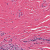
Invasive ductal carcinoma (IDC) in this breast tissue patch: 0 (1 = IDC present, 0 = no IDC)